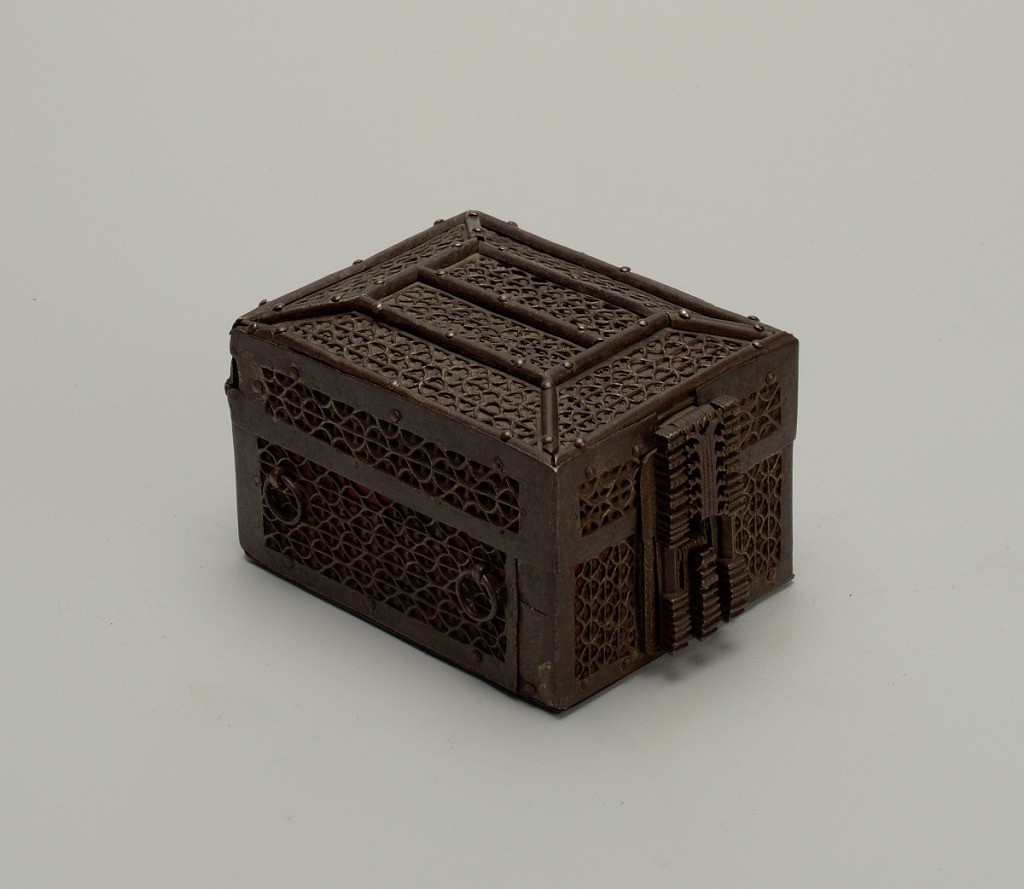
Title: Box
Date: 16th century
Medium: Iron, wood, leather
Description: Iron box of open latticework with two rings for carrying on each side and elaborate latch system decorated with vertical stylized plant form.